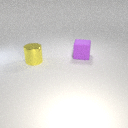
large yellow metal cylinder in front of large purple rubber cube